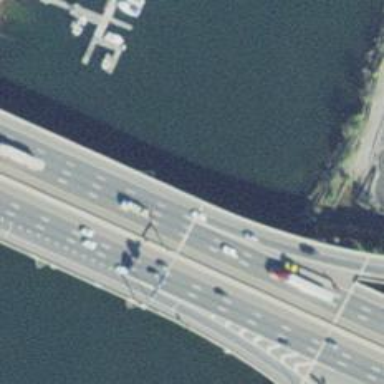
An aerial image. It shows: Motorway bridge with asphalt surface.